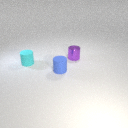
small cyan rubber cylinder behind small blue rubber cylinder